Field crop: maize
Growth stage: 2
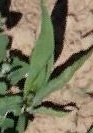
Species: maize